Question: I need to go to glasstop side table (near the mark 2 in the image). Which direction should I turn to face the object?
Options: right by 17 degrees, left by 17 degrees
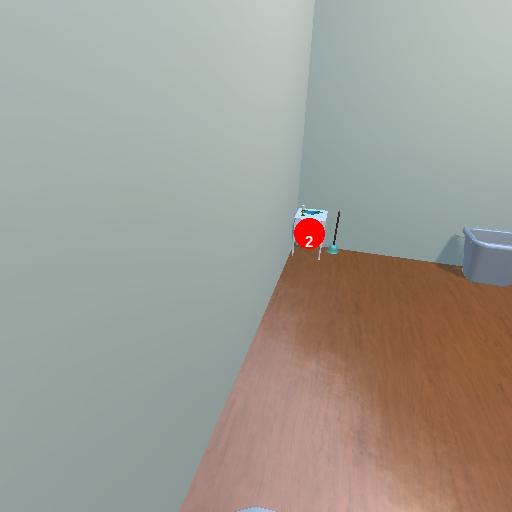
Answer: right by 17 degrees